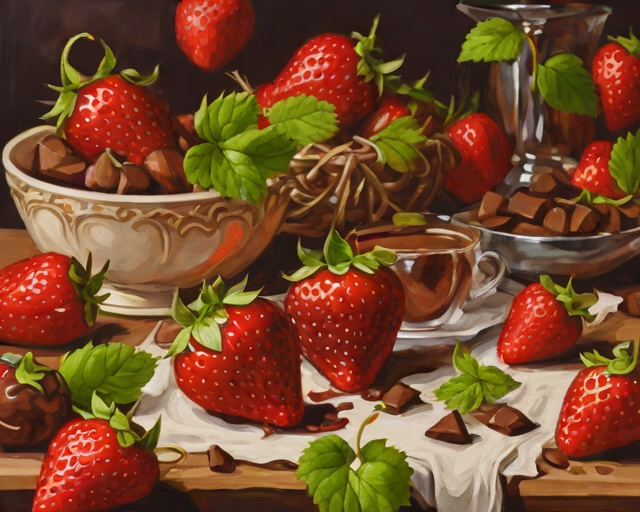
Category: Valentine